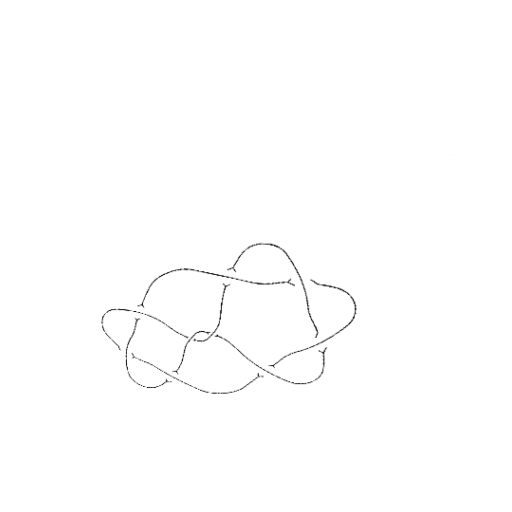
Crossing number: 9